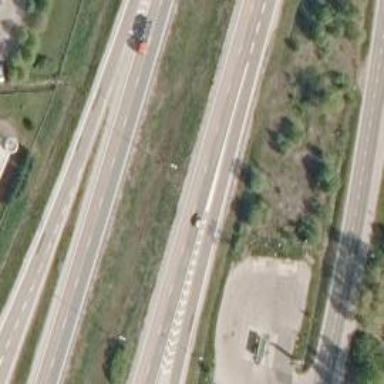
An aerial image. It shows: Asphalt motorway link.